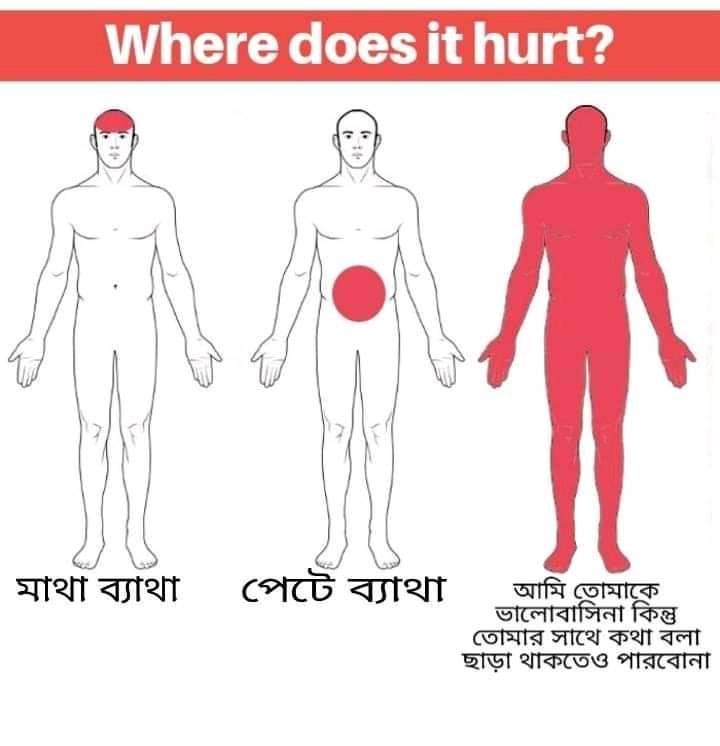
Caption: Where does it hurt ?    মাথা ব্যাথা    পেটে ব্যাথা     আমি তোমাকে ভালোবাসিনা   কিন্তু তোমার সাথে কথা বলা ছাড়া থাকতেও পারবোনা
Label: non-hate